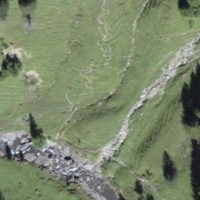
EUNIS habitat code: 23
Species observed at this site:
Astrantia major